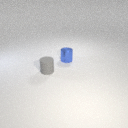
small gray rubber cylinder to the left of small blue metal cylinder